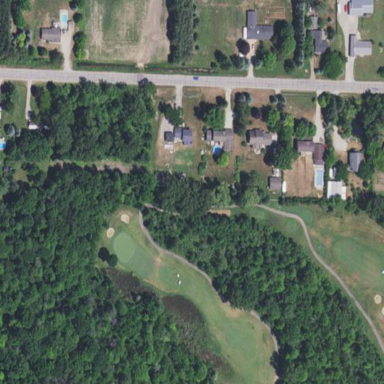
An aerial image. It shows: Area of rough grass used for golf.